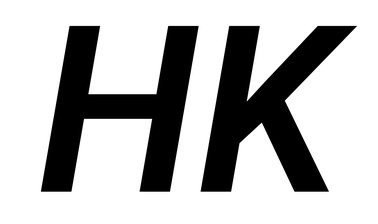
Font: Roboto-Italic_SemiBold_Italic